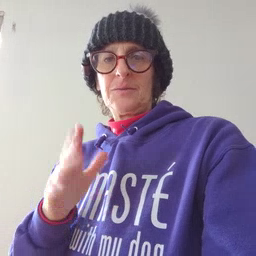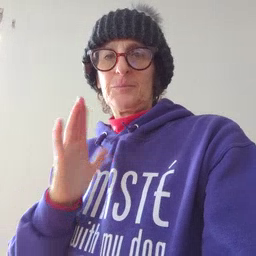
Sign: book